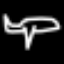
Label: airplane